Question: I am trying to implement a horizontal uiscrollview. I want the user to the be able to swipe to the next view and I am not concerned about the user knowing what page they are on (there are only 2 views). I believe they call this page control.
So in my IB I have a default view which then I have added a UIScrollView into it and linked its referencing outlet (called scrollView). I have put all the UILabels and images that were previously in the default view into the scrollView.
I then created another empty view by dragging it into IB and linked it as well calling it newView. It is a separate object and not put into the default view.
Then in my view controller viewDidLoad I use the following code:
'''
[self->scrollView setScrollEnabled:YES];
[self->scrollView setDelegate:self];
self->scrollView.backgroundColor = [UIColor clearColor];
[self->scrollView setShowsHorizontalScrollIndicator:NO];
[self->scrollView setIndicatorStyle:UIScrollViewIndicatorStyleDefault]; scrollView.autoresizingMask = UIViewAutoresizingFlexibleWidth | UIViewAutoresizingFlexibleHeight;
scrollView.contentMode = UIViewContentModeScaleToFill;
[self->scrollView setContentSize:CGSizeMake(1300.0,0)];
[self.view addSubview:scrollView];
'''
It does not work. Can anyone explain what I am doing wrong?
Thanks!

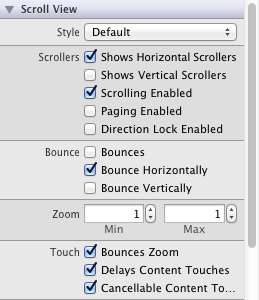
Answer: Just remove following line from your code:
'''
[self->scrollView setShowsHorizontalScrollIndicator:NO];
'''
Also you don't required :
'''
[self->scrollView setIndicatorStyle:UIScrollViewIndicatorStyleDefault]; scrollView.autoresizingMask = UIViewAutoresizingFlexibleWidth | UIViewAutoresizingFlexibleHeight;
'''
And add
'''
[self->scrollView setContentSize:CGSizeMake(1300.0,200.0)];
'''
Also set xib to its default settings
Try this this should work.